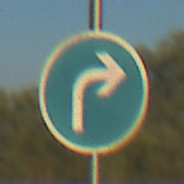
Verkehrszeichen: VorgeschriebeneFahrtrichtungRechts
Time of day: SunriseSunset
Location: Outdoor (RoadRail)
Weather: Clear
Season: NotSpecified
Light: Natural